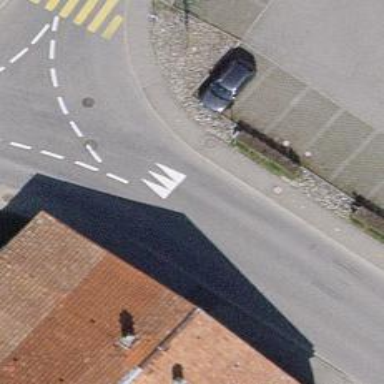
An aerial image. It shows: Sidewalk along the footway.